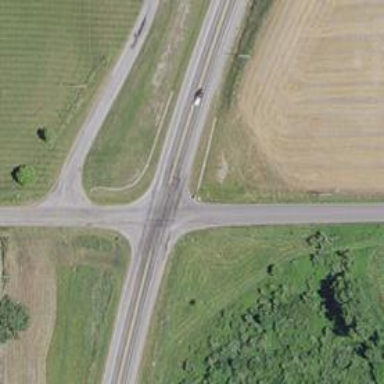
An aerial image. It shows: Tertiary road.